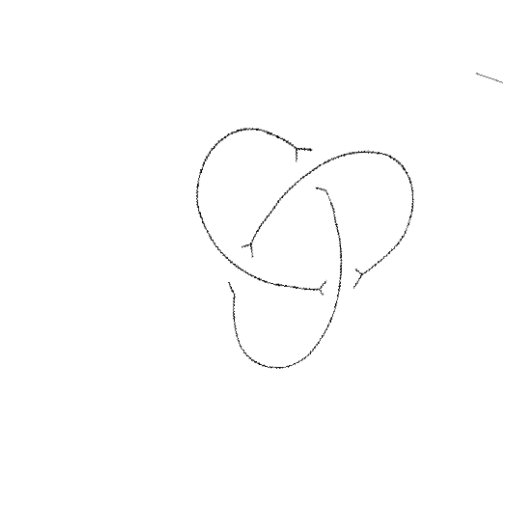
Crossing number: 3